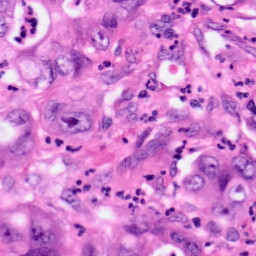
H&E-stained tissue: Pancreatic